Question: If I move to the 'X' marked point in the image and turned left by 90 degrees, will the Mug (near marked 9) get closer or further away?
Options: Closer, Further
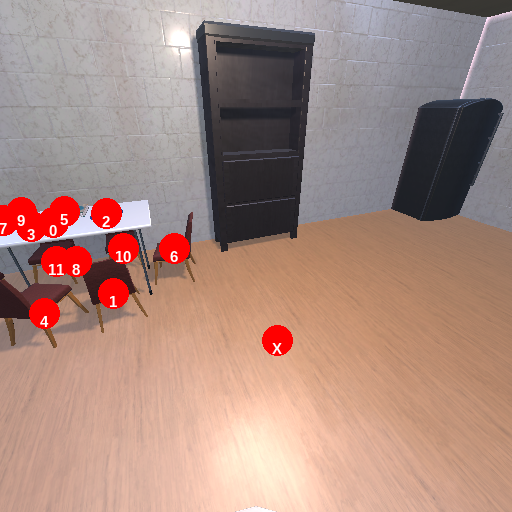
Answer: Closer